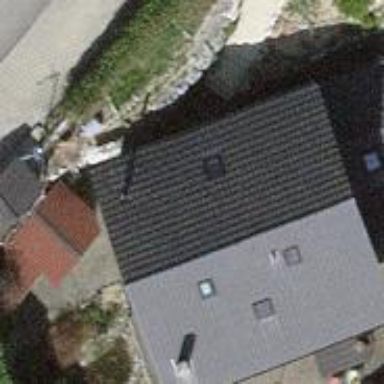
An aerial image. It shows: Simple house.